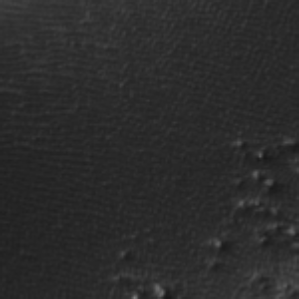
Label: frost